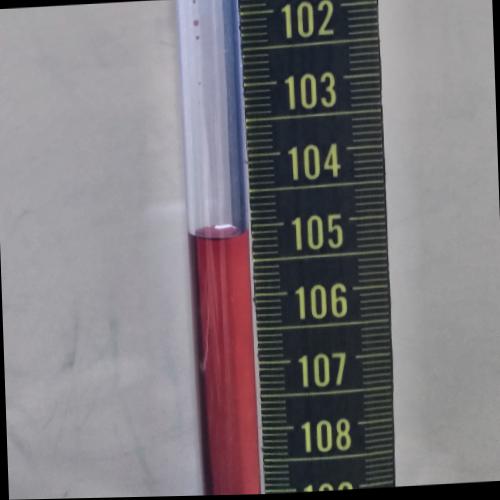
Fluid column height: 105.1 cm